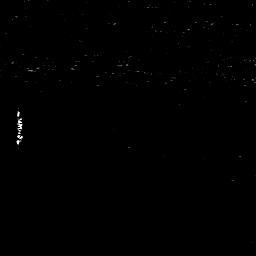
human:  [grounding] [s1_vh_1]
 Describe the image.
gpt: In the satellite image, there is  <ref>1 medium ship </ref> <box>[[4, 38, 10, 56, 0]]</box> located at left.